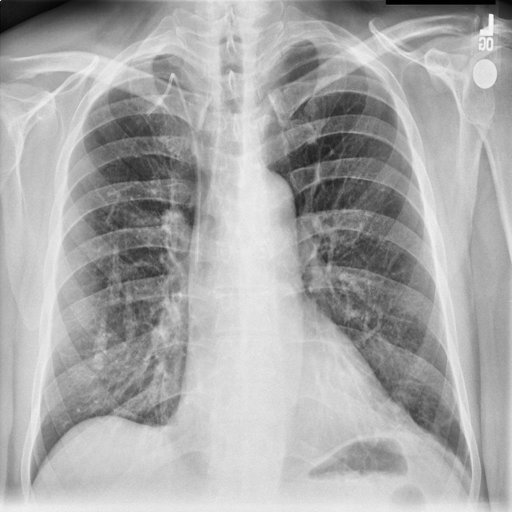
Finding: NORMAL